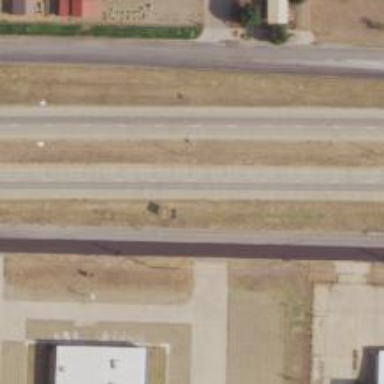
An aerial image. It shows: Secondary road with asphalt surface and frontage road.